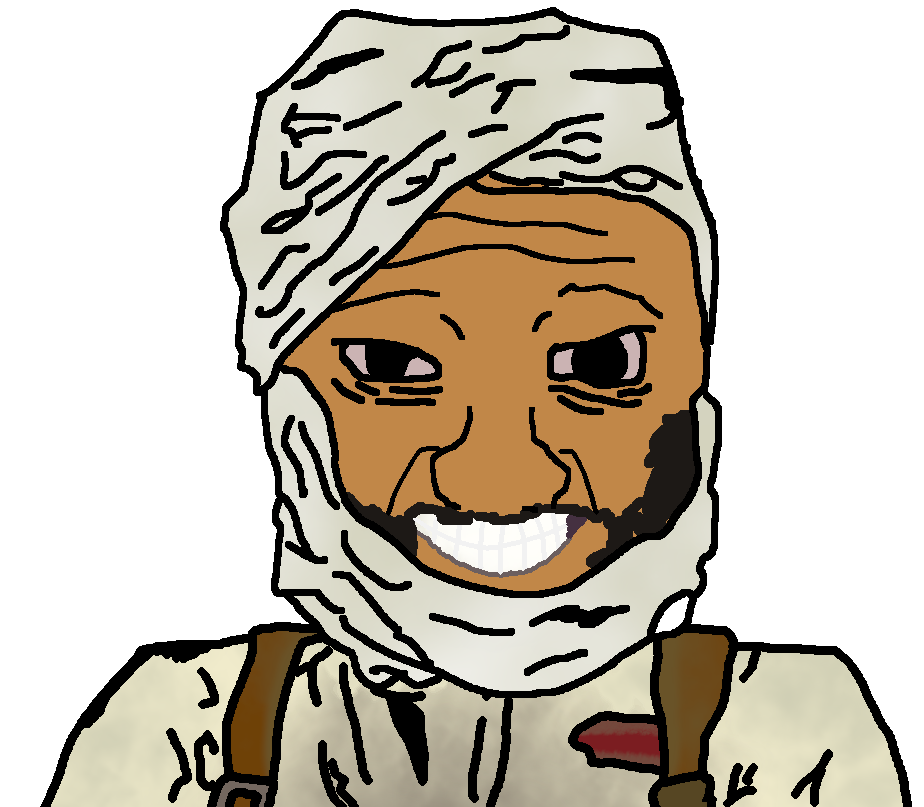
Label: 5_Coomer